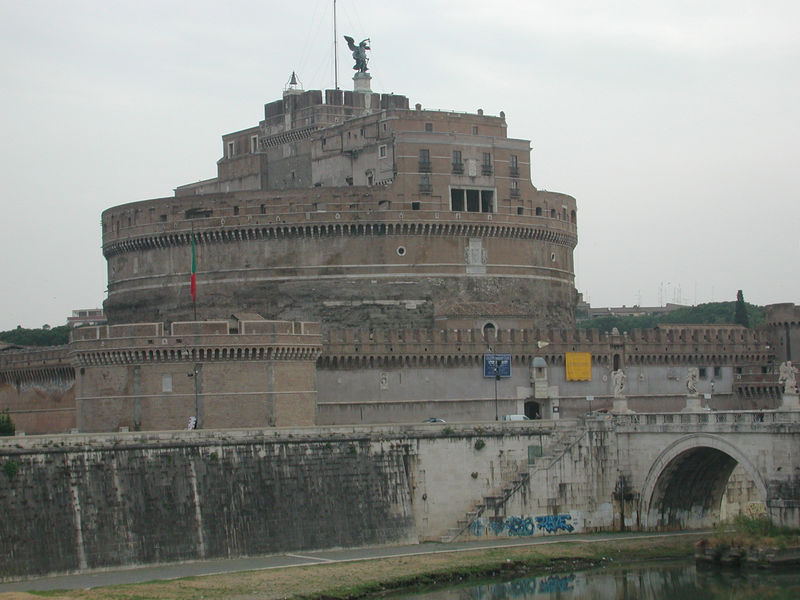
Titel: Engelsburg
Standort: Rom, Engelsburg (EU - I - Latium)
Schlagwörter: felsen, fluss, ufer, fenster, straße, wand, stein, brücke, figur, rund, engel, skulptur, statue, bogen, mauer, fahnenmast, treppe, durchgang, zinnen, foto, fotografie, antike, burg, festung, rom, sims, statuen, mauern, antik, vatikan, bau, michael, tiber, bauwerk, rondell, festunf, engelsburg, engelsbrücke, vatiken, graffittti